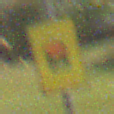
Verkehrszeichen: FahrzeugeMitWassergefaehrdenderLadungOhnePfeilsymbol
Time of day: Night
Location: Outdoor (Nature)
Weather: Clear
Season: NotSpecified
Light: Natural